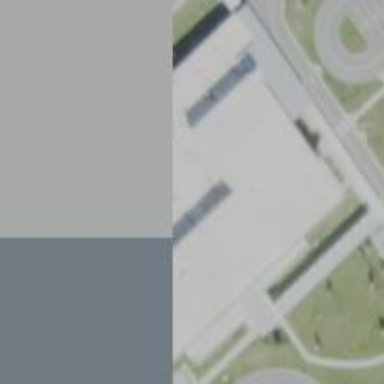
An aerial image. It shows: School building.